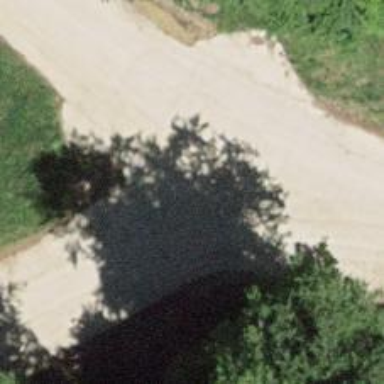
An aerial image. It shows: Well-maintained track road with grade 1 tracktype.